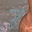
Label: 7